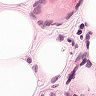
Metastatic tissue present: yes